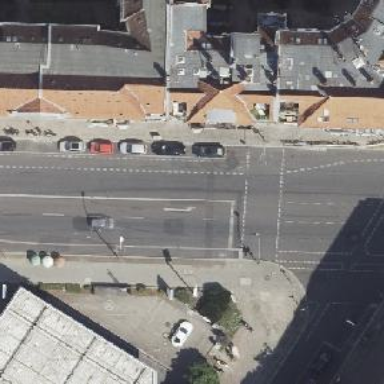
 there is parallel parking available in marked lane."